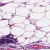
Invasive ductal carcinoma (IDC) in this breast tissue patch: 0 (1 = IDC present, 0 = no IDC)